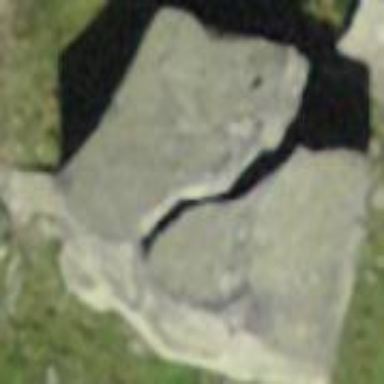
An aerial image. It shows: View of natural rock.